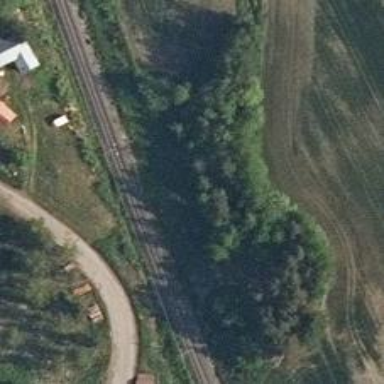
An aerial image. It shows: Railway track with continuous electrified contact line.